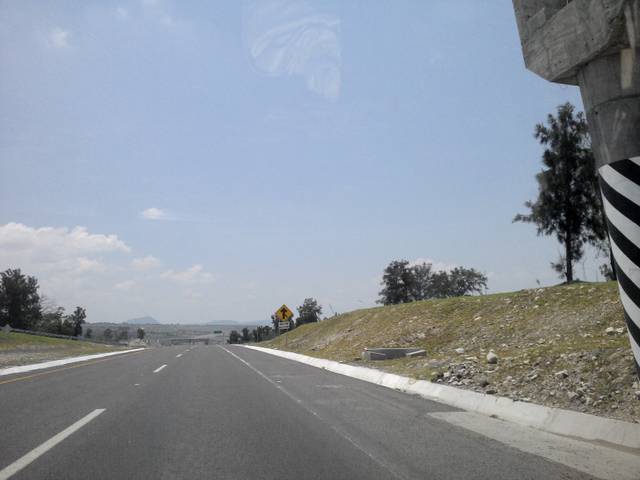
Region: Mexico
Coordinates: 20.751, -101.337